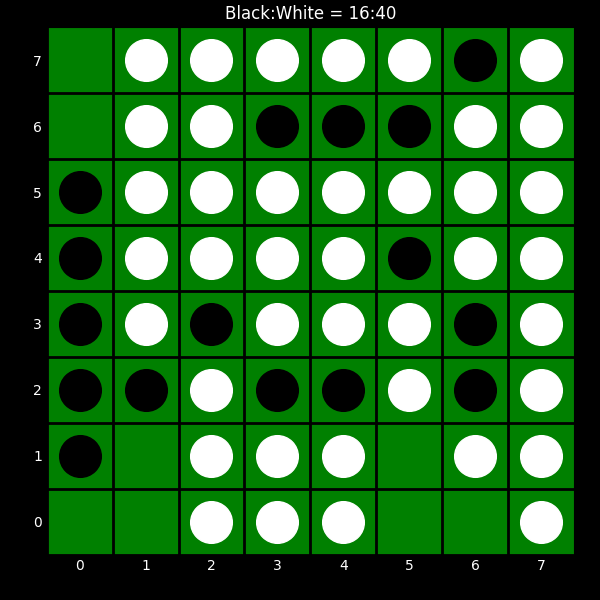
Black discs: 16
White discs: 40